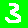
Digit: 3